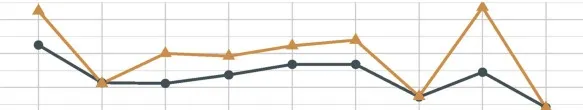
Changes in serum amylase, and ,lipase levels during the treatment.
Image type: pathology (immunostaining)